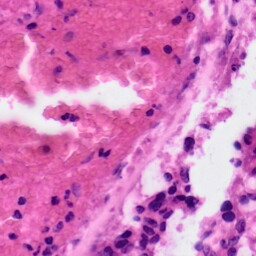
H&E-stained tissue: Colon